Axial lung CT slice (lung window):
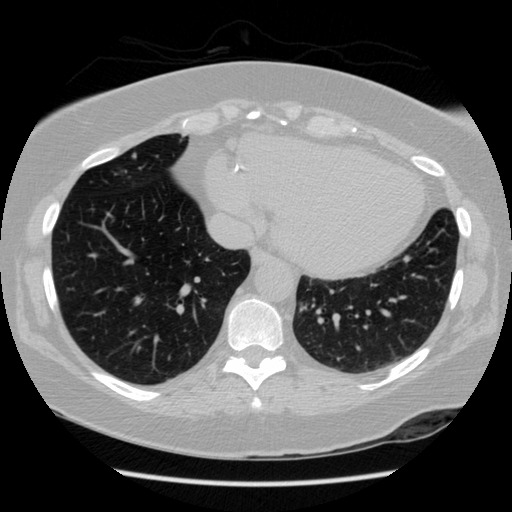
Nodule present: yes
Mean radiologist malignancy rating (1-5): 2